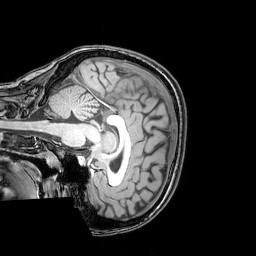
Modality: T1w
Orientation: sagittal
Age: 22
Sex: female
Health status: healthy
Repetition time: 0.081 s
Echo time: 0.037 s